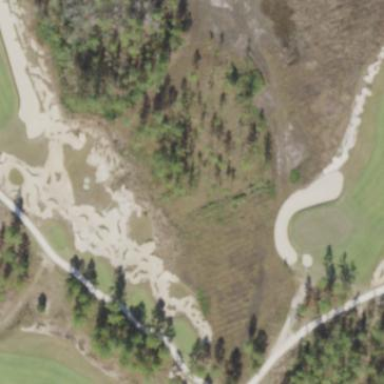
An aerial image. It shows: Rough area in golf course.